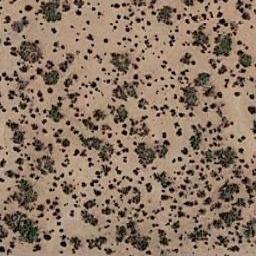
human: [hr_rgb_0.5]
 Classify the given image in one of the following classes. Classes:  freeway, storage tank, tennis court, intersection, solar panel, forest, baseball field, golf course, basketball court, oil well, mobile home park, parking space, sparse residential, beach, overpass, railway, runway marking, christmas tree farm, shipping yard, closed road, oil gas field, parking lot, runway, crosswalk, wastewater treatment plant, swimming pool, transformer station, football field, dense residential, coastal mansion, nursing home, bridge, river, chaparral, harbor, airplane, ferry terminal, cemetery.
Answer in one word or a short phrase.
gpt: chaparral